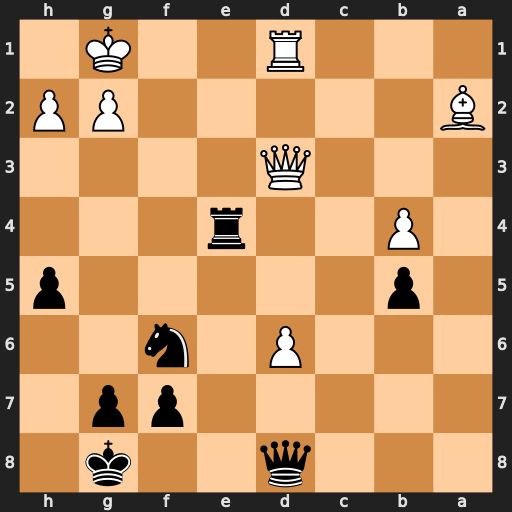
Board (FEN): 3q2k1/5pp1/3P1n2/1p5p/1P2r3/3Q4/B5PP/3R2K1
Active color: b
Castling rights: -
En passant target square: -
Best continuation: Qb6+ Kh1 Ng4